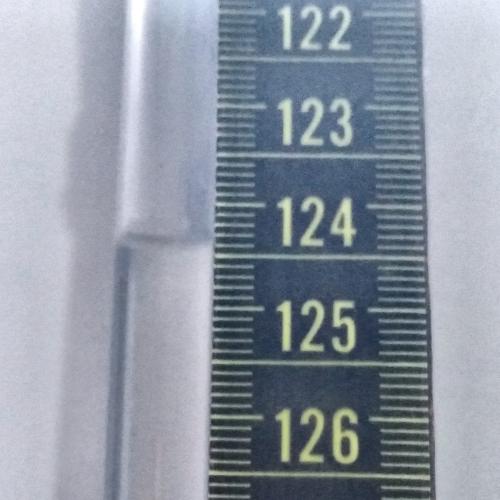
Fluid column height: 124.4 cm